Question: When I'm trying to save a 'PFObject' without network connection it is successfully saved locally, whenever I start the app again with network connection, it seems that the object is going to be saved to the server, but all parameters are empty.
I'm doing the following procedure, first I create a 'PFObject' with different values and call 'saveEventually'. During these steps I do not have an internet connection (airplane mode is on), therefore it can't be saved to the server and was saved locally.
'''
PFObject *contact = [PFObject objectWithClassName:@"Contact"];
[contact setObject:[PFUser currentUser] forKey:kRelatedToUserKey];
[contact setObject:self.firstname forKey:kFirstnameKey];
[contact setObject:self.lastname forKey:kLastnameKey];
[contact saveEventually];
'''
Now, I'm closing the app and start it again, I'm loading my contacts like that. I'm getting back the correct object with all the correct value for firstname, lastname, etc.
'''
PFQuery *postQuery = [PFQuery queryWithClassName:@"Contact"];
[postQuery whereKey:@"related_to_user" equalTo:[PFUser currentUser]];
[postQuery fromLocalDatastore];
[postQuery findObjectsInBackgroundWithBlock:^(NSArray *objects, NSError *error) {
if (!error) {
// here I get back the correct object from local storage, with all values
}
}];
'''
Now, when I'm switching airplane mode off, it tries to save the object to the server, but all I can see in the backend is an objectId without any values.

Whereas the locally saved object has all the correct values.
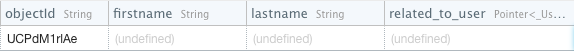
Answer: This bug is now fixed in Parse version 1.6.3!